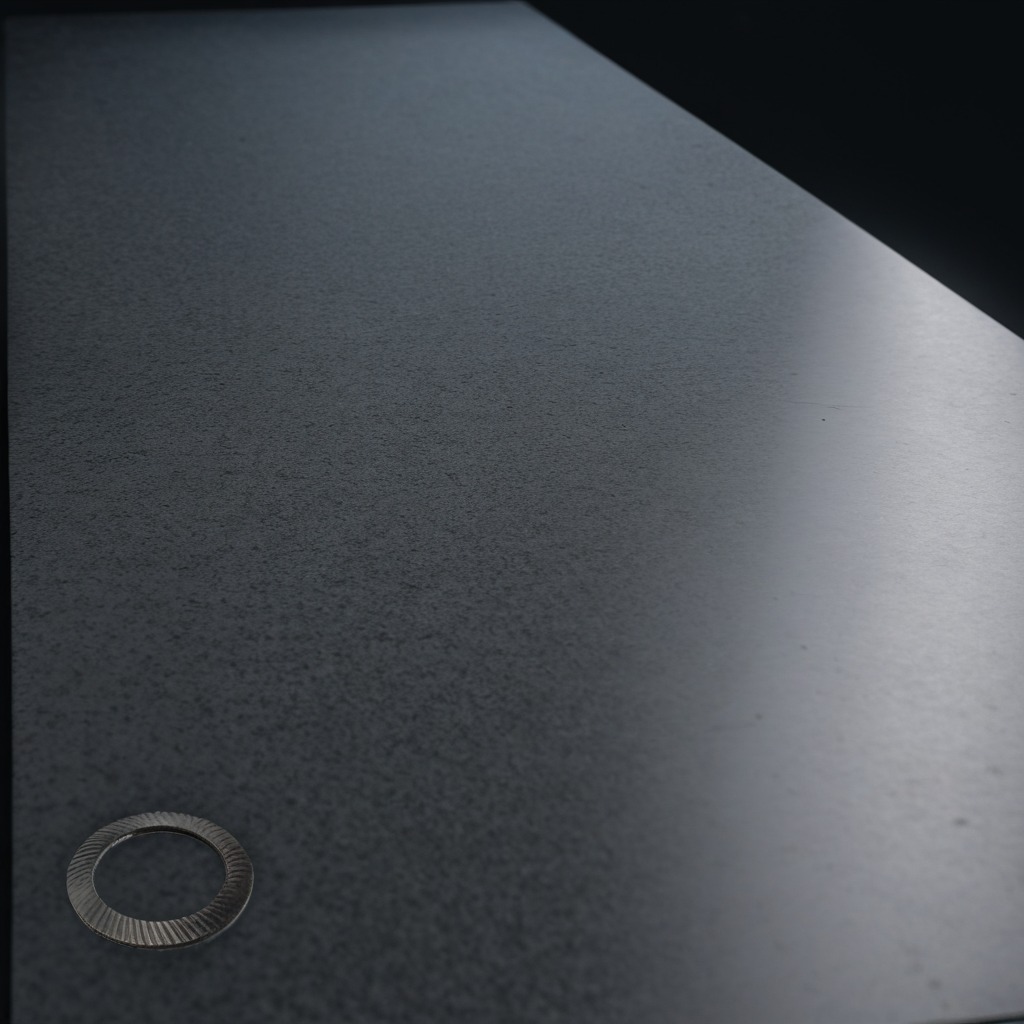
A flat metal washer is lying on the granite table.